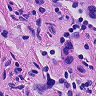
Metastatic tissue present: yes